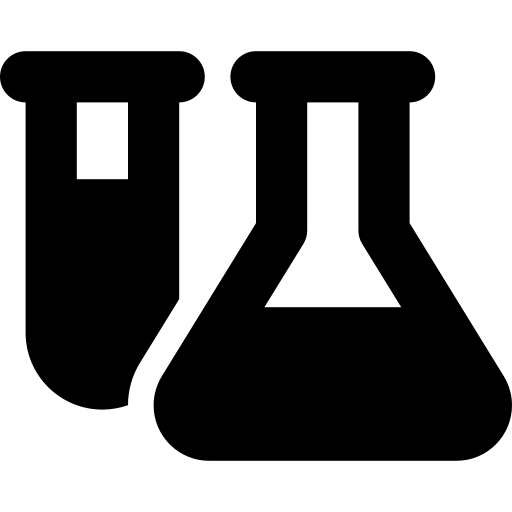
Tags: icon, FontAwesome, fa-icon, solid, flask, vial